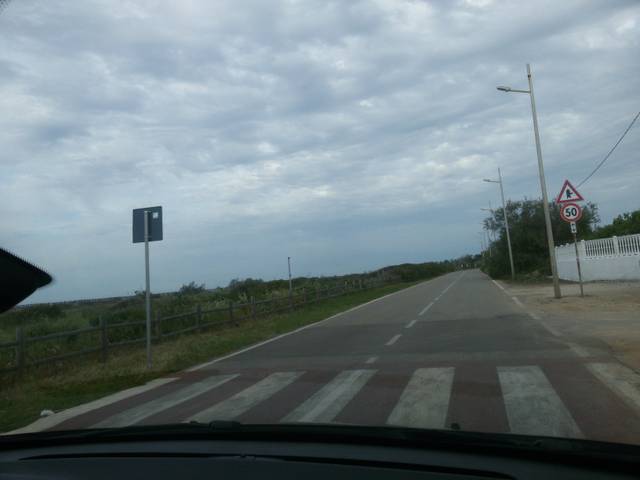
Region: Italy
Coordinates: 40.677, 17.942